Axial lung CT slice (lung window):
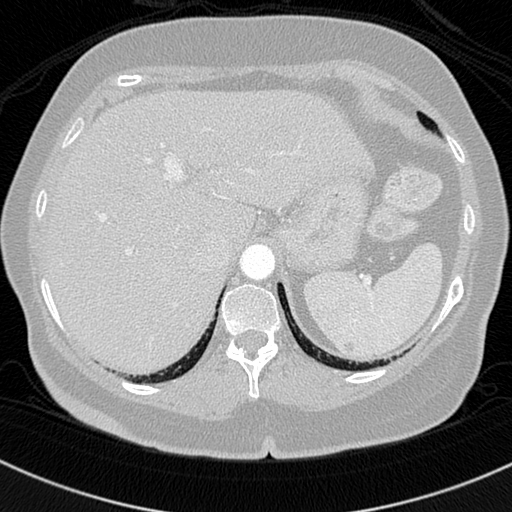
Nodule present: no